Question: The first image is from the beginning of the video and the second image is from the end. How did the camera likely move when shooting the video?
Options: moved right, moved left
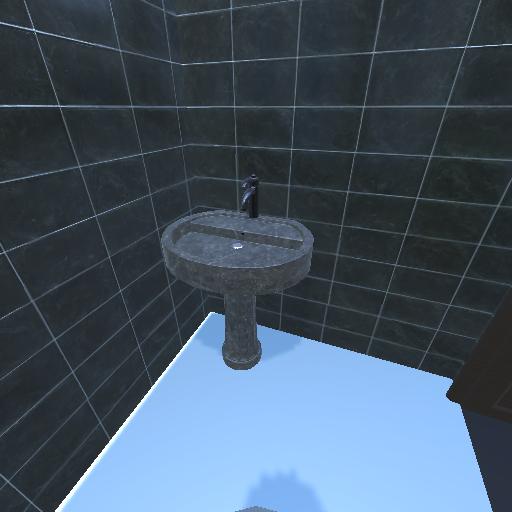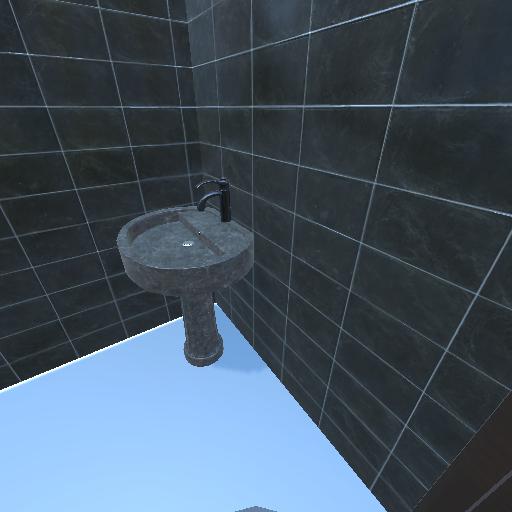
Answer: moved right